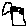
Label: hexagon